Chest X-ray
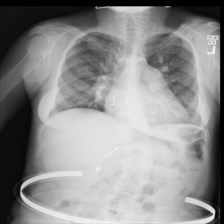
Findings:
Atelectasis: negative
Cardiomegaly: negative
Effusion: negative
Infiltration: negative
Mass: negative
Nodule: negative
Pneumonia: negative
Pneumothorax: negative
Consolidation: negative
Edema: negative
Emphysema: negative
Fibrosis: negative
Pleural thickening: negative
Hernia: negative